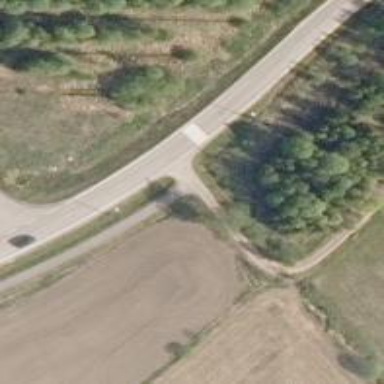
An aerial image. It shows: Marked road crossing.